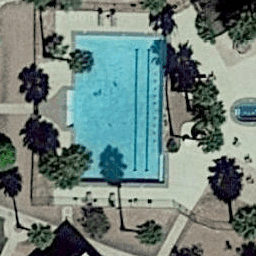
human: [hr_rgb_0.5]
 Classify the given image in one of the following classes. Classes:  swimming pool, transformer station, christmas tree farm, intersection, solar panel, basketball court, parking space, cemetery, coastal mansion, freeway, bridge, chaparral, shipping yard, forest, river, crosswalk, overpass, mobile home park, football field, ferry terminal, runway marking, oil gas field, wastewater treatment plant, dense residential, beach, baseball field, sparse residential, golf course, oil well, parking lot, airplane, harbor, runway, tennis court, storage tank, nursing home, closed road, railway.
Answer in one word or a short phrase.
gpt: swimming pool